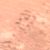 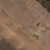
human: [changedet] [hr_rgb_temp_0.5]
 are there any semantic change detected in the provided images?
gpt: A residence was built in the desert.